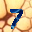
Label: 7